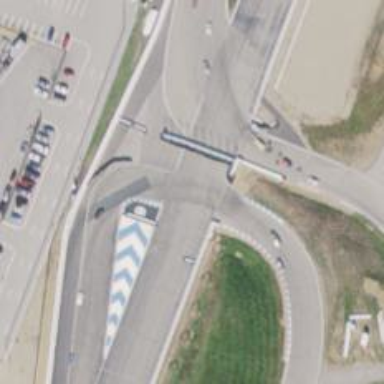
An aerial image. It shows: Motor sport raceway with asphalt surface.